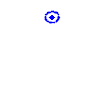
Particle: kaon